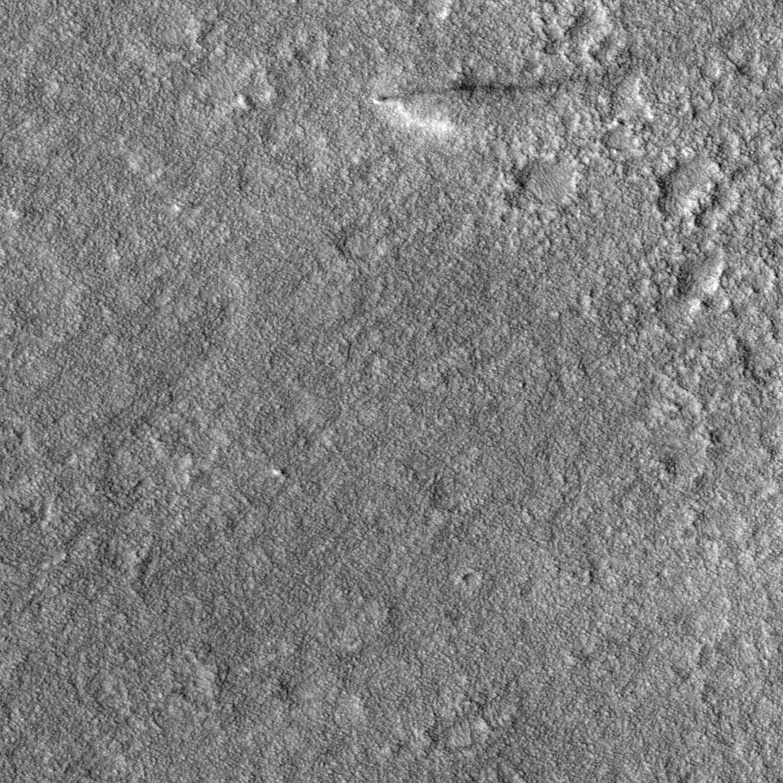
Label: dustdevil